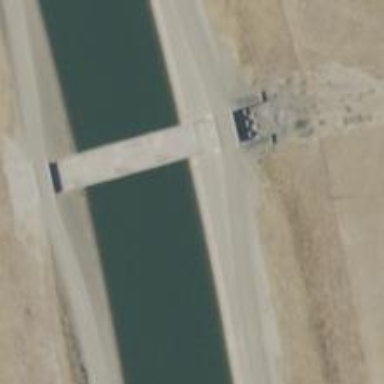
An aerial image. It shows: Aqueduct bridge.